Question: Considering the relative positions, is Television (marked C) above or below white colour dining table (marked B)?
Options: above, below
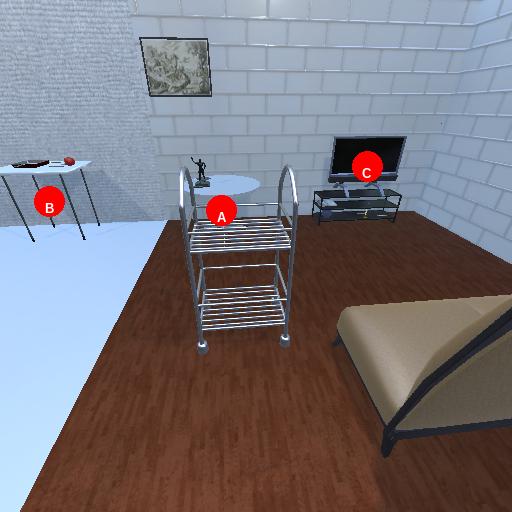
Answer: above